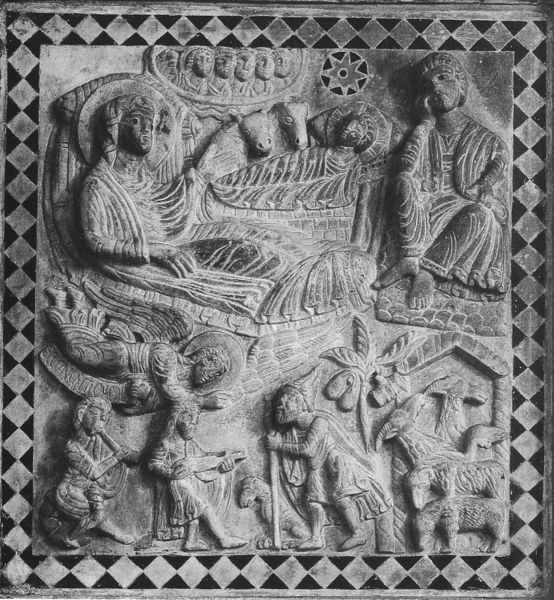
Titel: Kanzel
Standort: Florenz, S. Leonardo in Arcetri (EU - I - Toskana)
Schlagwörter: flügel, weiß, menschen, männer, schwarz, tier, tiere, muster, mensch, stein, sonne, figur, kind, musik, pflanze, esel, kinder, pferd, stock, engel, ton, relief, rahmung, heu, monochrom, baby, figuren, detail, palme, schaf, stern, heiligenschein, sänger, christus, jesus, jesus christus, stall, könige, löwe, heilige, maria, schafe, ochse, bär, hirte, hirten, josef, verkündigung, geburt, krippe, säugling, erlöser, ochs, romanisch, kreuznimbus, neugeborenes, geburt christi, muttergottes, christuskind, bethlehem, ungefasst, messias, gottessohn, sohn gottes, christkind, palemen, grippe, engell, wickelkind, schafte, neugeborener, kölnig, schafstall, christkönig, heilland, erretter, jesus von nazaret